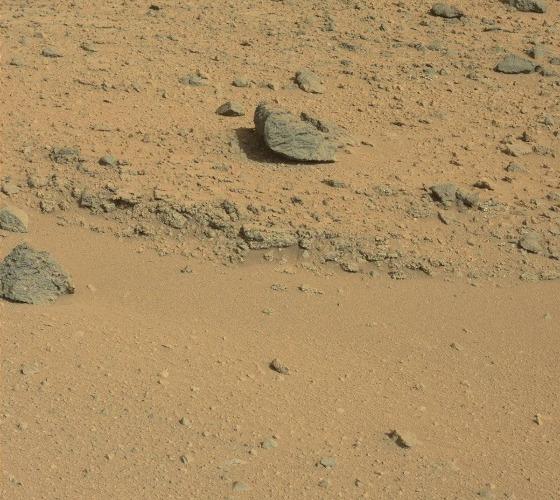
Terrain classes present: Gravel / Sand / Soil, Rock, Shadow